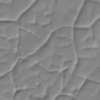
Atmospheric dust classification: not_dusty